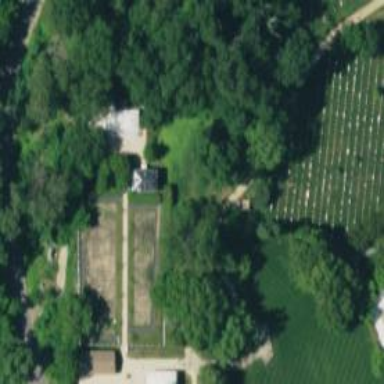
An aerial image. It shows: Historic tomb with tombstone.